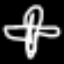
Label: airplane